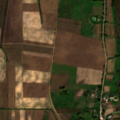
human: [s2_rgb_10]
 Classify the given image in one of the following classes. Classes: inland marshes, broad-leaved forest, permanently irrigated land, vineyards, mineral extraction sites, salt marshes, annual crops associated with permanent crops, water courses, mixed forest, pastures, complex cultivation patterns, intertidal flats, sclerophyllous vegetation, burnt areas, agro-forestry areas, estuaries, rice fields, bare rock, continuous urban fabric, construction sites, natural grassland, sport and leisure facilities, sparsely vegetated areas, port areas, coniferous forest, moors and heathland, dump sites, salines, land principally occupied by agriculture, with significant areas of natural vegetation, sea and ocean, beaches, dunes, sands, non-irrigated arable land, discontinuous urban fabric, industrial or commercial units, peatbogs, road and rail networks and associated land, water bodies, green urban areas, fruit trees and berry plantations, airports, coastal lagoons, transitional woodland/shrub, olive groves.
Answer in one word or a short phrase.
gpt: discontinuous urban fabric, non-irrigated arable land, pastures, complex cultivation patterns